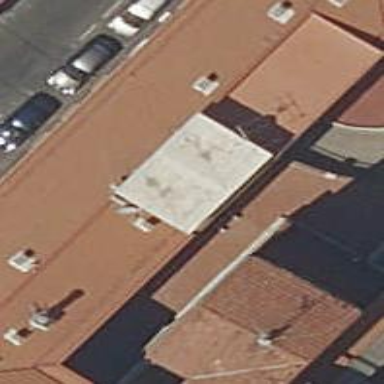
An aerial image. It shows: Part of building.